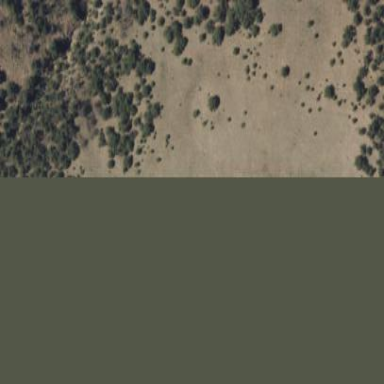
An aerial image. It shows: Patch of scrub vegetation.